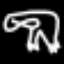
Label: frog